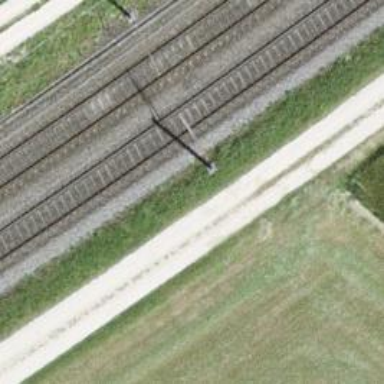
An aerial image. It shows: Single railway track with electrification through contact line.